Question: I have as <URL> and libsqlite3.0.dylib to the main application it works perfectly to SELECT, INSERT, UPDATE and DELETE from the db, but when I tried to add the SQLite files to the Extension I am receiving these errors:
'''
Undefined symbols for architecture x86_64:
"_sqlite3_bind_blob", referenced from:
__TFC12AppToday8SQLiteDBP33_9CF002B13E24CF8B0C3EFF52F9662D0D7preparefS0_FTSS6paramsGSqGSaPSs9AnyObject____VSs14COpaquePointer in SQLiteDB.o
"_sqlite3_bind_double", referenced from:
__TFC12AppToday8SQLiteDBP33_9CF002B13E24CF8B0C3EFF52F9662D0D7preparefS0_FTSS6paramsGSqGSaPSs9AnyObject____VSs14COpaquePointer in SQLiteDB.o
"_sqlite3_bind_int", referenced from:
__TFC12AppToday8SQLiteDBP33_9CF002B13E24CF8B0C3EFF52F9662D0D7preparefS0_FTSS6paramsGSqGSaPSs9AnyObject____VSs14COpaquePointer in SQLiteDB.o
"_sqlite3_bind_null", referenced from:
__TFC12AppToday8SQLiteDBP33_9CF002B13E24CF8B0C3EFF52F9662D0D7preparefS0_FTSS6paramsGSqGSaPSs9AnyObject____VSs14COpaquePointer in SQLiteDB.o
"_sqlite3_bind_parameter_count", referenced from:
__TFC12AppToday8SQLiteDBP33_9CF002B13E24CF8B0C3EFF52F9662D0D7preparefS0_FTSS6paramsGSqGSaPSs9AnyObject____VSs14COpaquePointer in SQLiteDB.o
"_sqlite3_bind_text", referenced from:
__TFC12AppToday8SQLiteDBP33_9CF002B13E24CF8B0C3EFF52F9662D0D7preparefS0_FTSS6paramsGSqGSaPSs9AnyObject____VSs14COpaquePointer in SQLiteDB.o
Etc..
'''
The printscreen below shows the structure of the projects and the files that I have added.

My idea was to add the SQLiteDB.swift and String-Extras in the Extension project to be able to make sqlite calls to the db. I have also added the necessary briding-header file, but I'm receiving the errors presented above.
I saw in another thread that I can delete the DerivedData folder in settings > Locations, but that did not solve the problem.
Anyone got a clue why this occur? It's weird that it works in the main project but not in the extension...
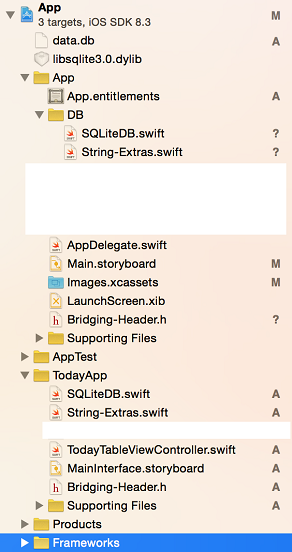
Answer: I added the 'libsqlite3.0.dylib' both to the app and the extension. So you need to target both your application and the extension if both will use your db.